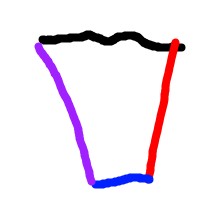
Shape: trapezoid